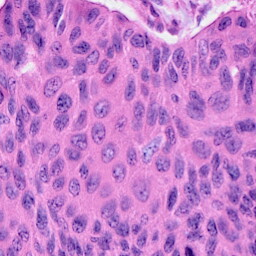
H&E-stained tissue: Cervix